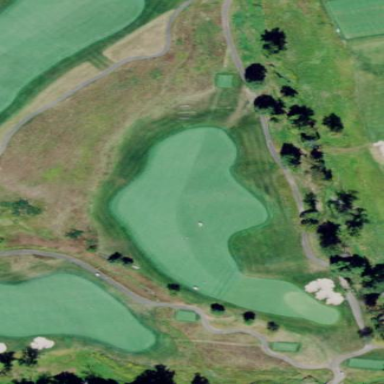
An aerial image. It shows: Area of rough grass used for golf.